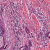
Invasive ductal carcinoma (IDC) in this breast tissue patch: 1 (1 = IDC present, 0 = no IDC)